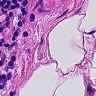
Metastatic tissue present: no